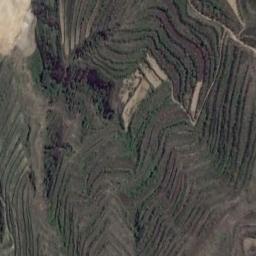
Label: terrace